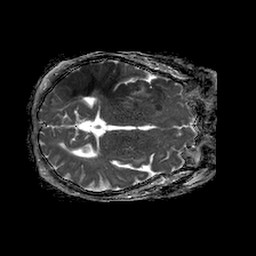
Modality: ADC
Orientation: axial
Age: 67
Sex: female
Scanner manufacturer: philips
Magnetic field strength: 1.5 T
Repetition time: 4.6 s
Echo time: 0.08631 s